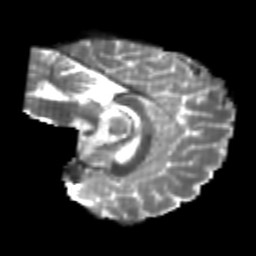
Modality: T2w
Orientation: sagittal
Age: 20
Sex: female
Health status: healthy
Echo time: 0.074 s